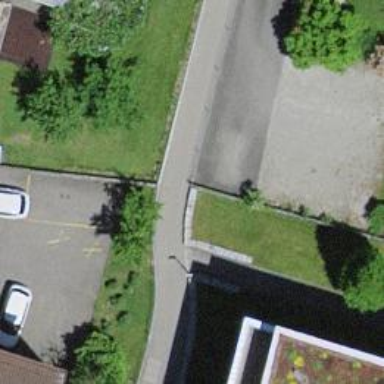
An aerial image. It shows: Alleyway designated as service road.